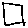
Label: square